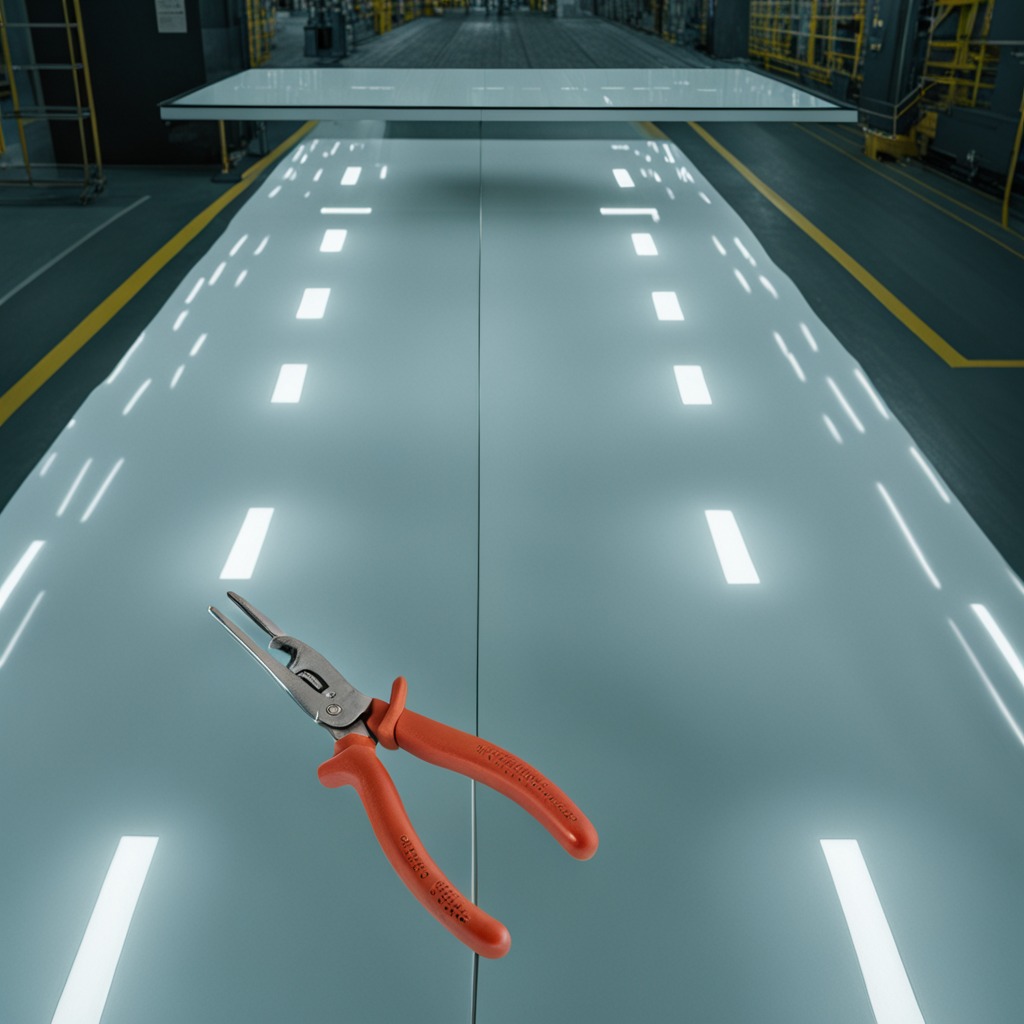
A plier is lying on a high-gloss table in a ship maintenance bay industrial lighting.